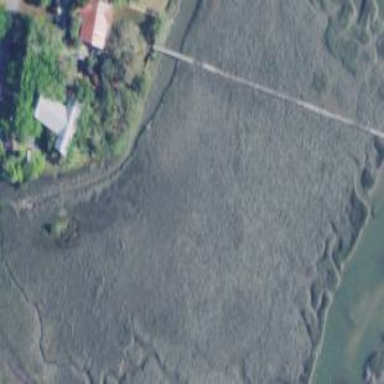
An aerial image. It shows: Tidal wetland characterized by saltmarsh vegetation.